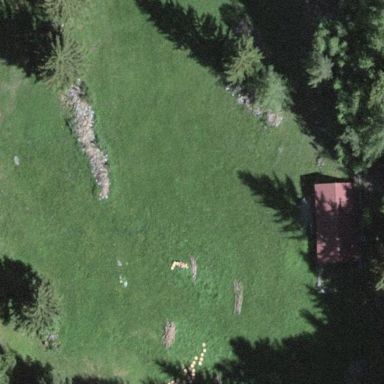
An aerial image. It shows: Beautiful meadow.